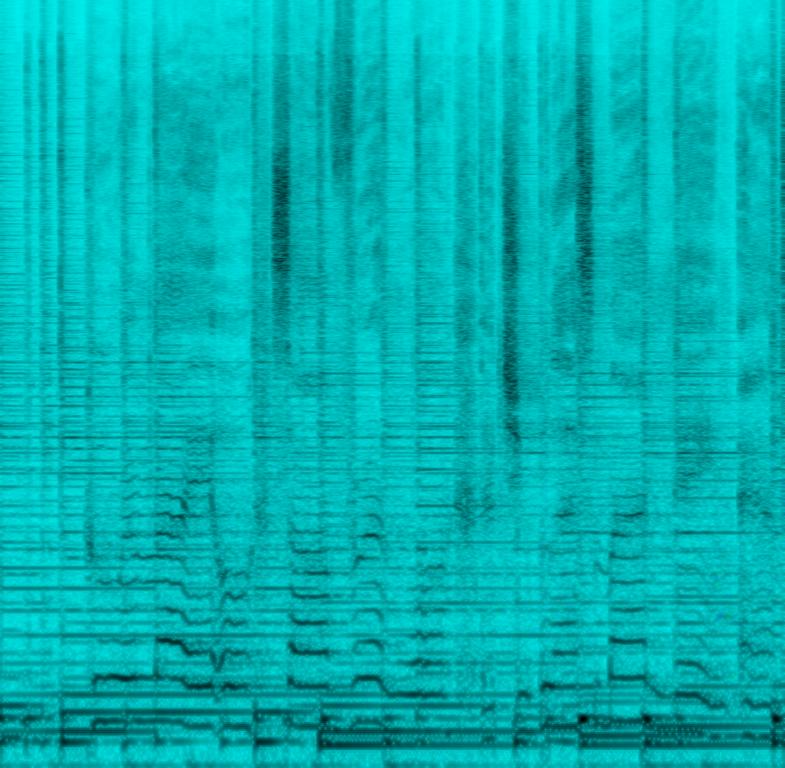
This is a Christian gospel music piece. There is a male vocalist singing melodically at the forefront. The simple tune is being played by a mellow acoustic guitar. The piece has a deep and passionate atmosphere. It could be used in Christian religious events and gatherings. It could also be used in the background of Christian social media content.